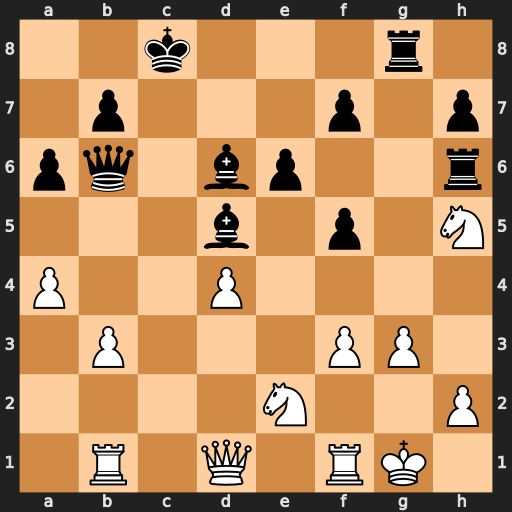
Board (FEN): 2k3r1/1p3p1p/pq1bp2r/3b1p1N/P2P4/1P3PP1/4N2P/1R1Q1RK1
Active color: w
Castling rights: -
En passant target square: -
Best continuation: Qc1+ Bc6 Qxh6